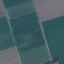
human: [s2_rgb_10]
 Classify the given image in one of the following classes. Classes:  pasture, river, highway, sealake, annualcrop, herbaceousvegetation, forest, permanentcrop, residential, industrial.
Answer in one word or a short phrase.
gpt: AnnualCrop